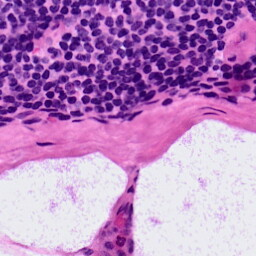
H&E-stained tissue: LymphNode